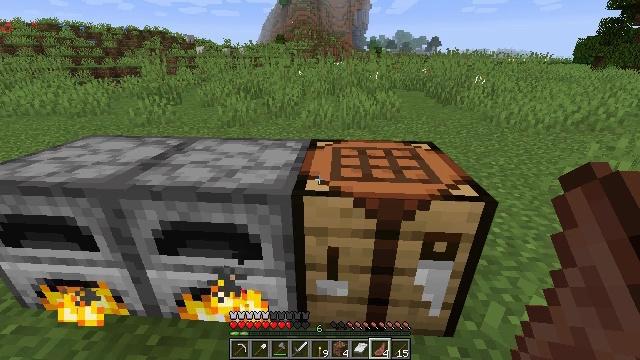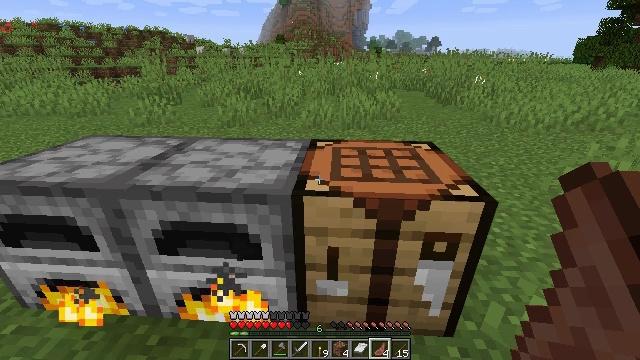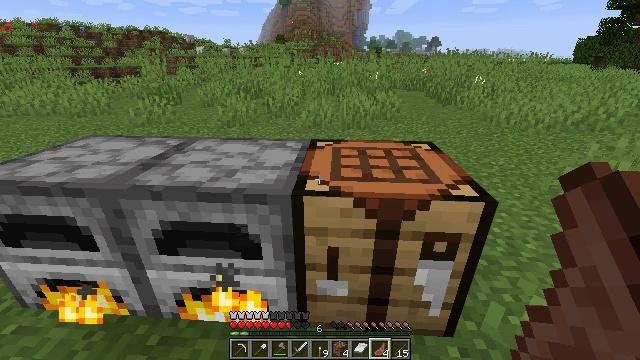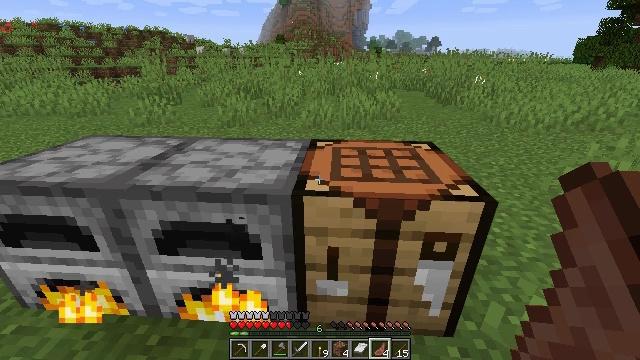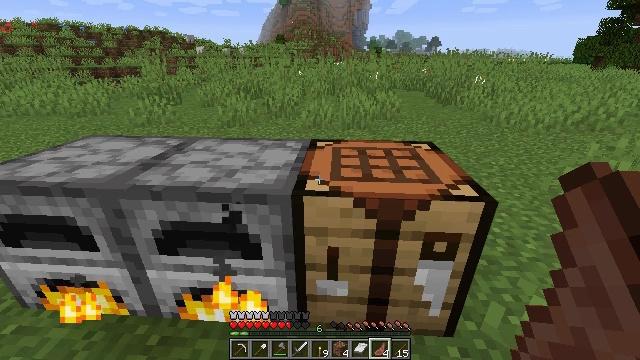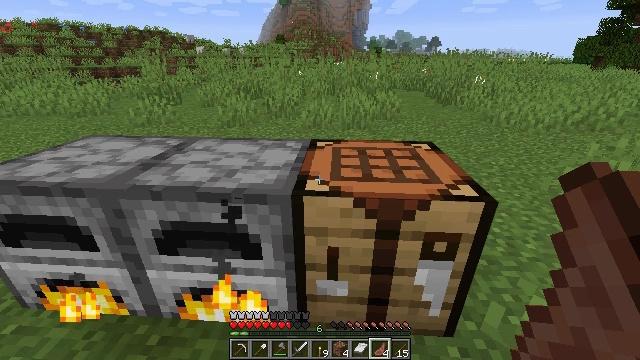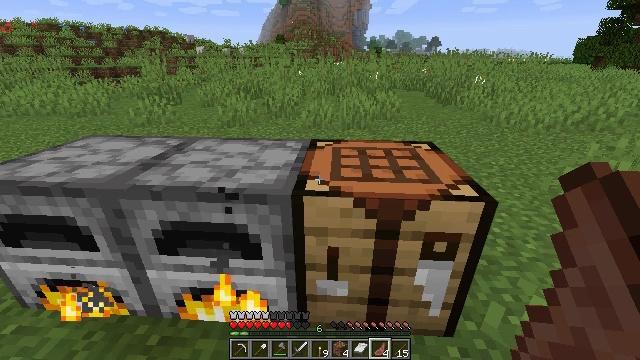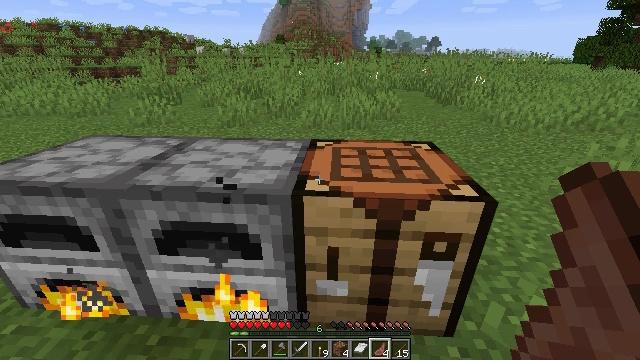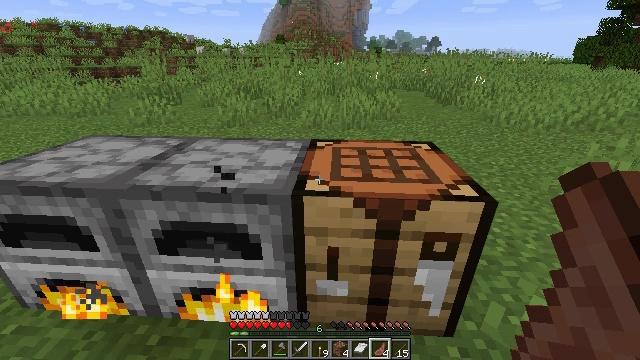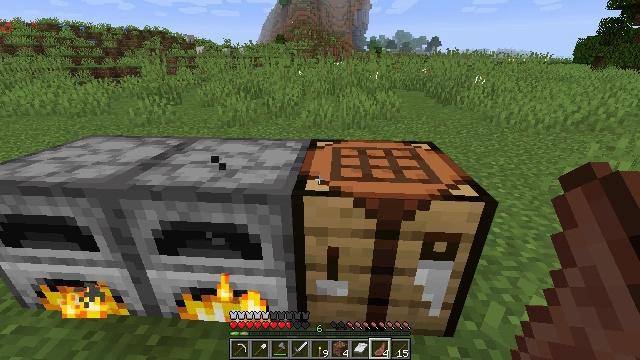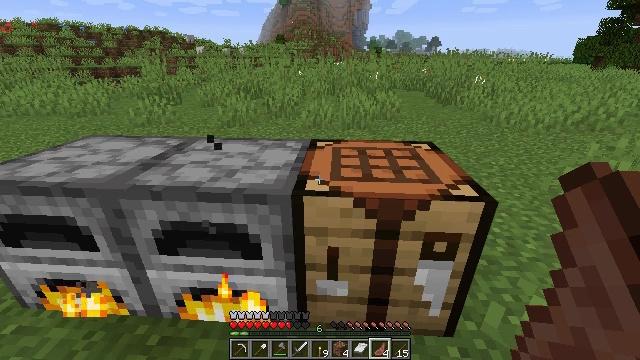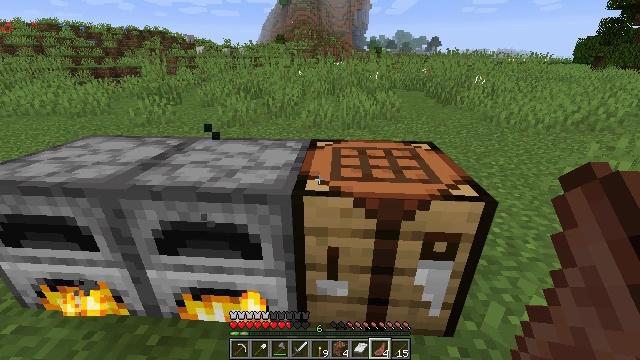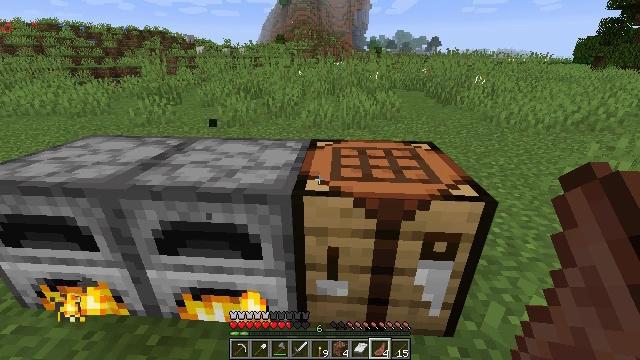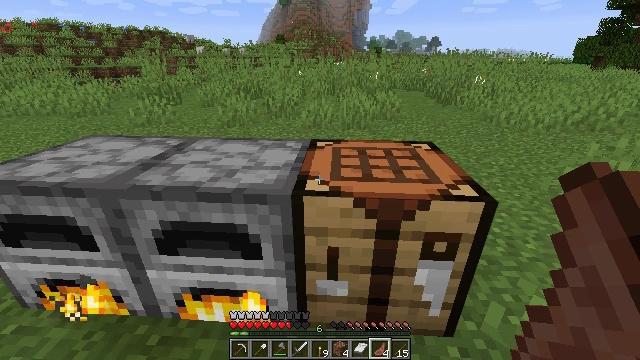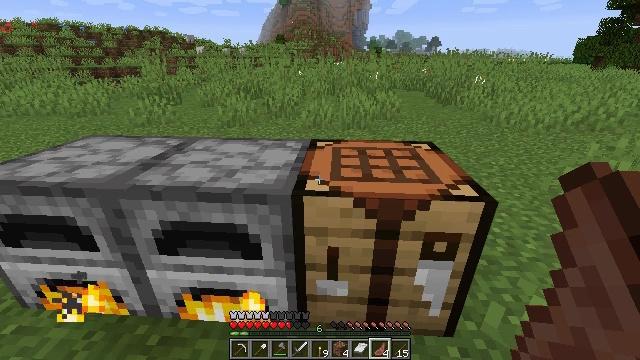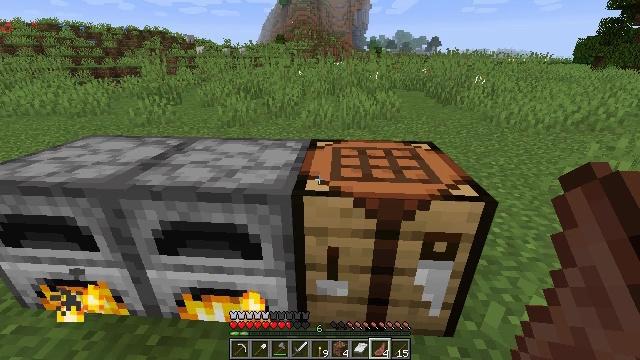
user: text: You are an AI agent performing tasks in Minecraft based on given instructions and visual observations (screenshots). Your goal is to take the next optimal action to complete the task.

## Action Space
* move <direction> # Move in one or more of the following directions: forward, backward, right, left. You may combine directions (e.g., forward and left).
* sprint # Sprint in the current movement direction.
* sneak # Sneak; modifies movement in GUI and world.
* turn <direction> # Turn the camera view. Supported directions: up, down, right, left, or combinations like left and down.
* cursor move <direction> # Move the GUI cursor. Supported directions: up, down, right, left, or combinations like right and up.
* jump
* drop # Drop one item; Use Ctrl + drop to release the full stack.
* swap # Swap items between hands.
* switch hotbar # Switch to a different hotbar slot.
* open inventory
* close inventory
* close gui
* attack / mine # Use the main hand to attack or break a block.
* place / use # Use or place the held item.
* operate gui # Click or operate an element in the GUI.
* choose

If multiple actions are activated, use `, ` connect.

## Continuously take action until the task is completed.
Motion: motion action
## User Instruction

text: Kill a zombie villager.
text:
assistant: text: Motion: no_op
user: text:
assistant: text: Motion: no_op
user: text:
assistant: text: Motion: no_op
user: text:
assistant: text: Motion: no_op
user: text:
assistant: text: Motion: no_op
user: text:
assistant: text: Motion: no_op
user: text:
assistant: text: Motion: no_op
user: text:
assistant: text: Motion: no_op
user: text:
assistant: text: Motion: no_op
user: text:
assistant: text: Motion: no_op
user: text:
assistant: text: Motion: no_op
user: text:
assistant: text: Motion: no_op
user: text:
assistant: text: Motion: no_op
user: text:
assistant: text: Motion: no_op
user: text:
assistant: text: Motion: no_op
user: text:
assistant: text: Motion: no_op
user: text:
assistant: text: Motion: no_op
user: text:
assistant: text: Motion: no_op
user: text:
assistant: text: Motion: no_op
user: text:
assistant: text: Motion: no_op
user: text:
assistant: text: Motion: no_op
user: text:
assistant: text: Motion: no_op
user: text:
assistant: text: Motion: no_op
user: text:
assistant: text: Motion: no_op
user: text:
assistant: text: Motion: no_op
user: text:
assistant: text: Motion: no_op
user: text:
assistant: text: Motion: no_op
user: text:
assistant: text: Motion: no_op
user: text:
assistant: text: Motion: no_op
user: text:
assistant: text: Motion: no_op